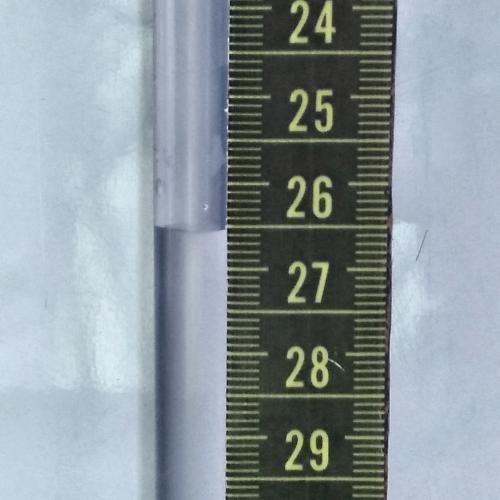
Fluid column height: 26.5 cm